Question: Is there a quick command that I can put in so that if I run this tool it will open a shell which is set to the repo's directory? I have searched everywhere and it seems I cannot find a command that will work!

I finally found out how to do it:
'cmd /c cd %v & start "" "C:\path oin\sh.exe" --login -i'
The reason why you have to pass an empty argument to the 'start' command is because the first argument in quotes gets set as the window title. So, if you want to name your window, do this:
'cmd /c cd %v & start "WINDOW TITLE HERE" "C:\path oin\sh.exe" --login -i'
- 'cmd /c cd %v'- 'start "WINDOW TITLE HERE" "C:\path oin\sh.exe" --login -i''WINDOW TITLE HERE''--login -i''sh.exe'
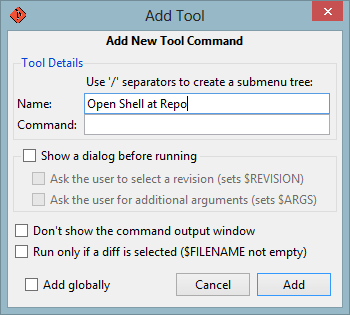
Answer: Perhaps this
'''
cmd /c cd %v & start C:/path/to/bin/bash -il
'''
<URL>